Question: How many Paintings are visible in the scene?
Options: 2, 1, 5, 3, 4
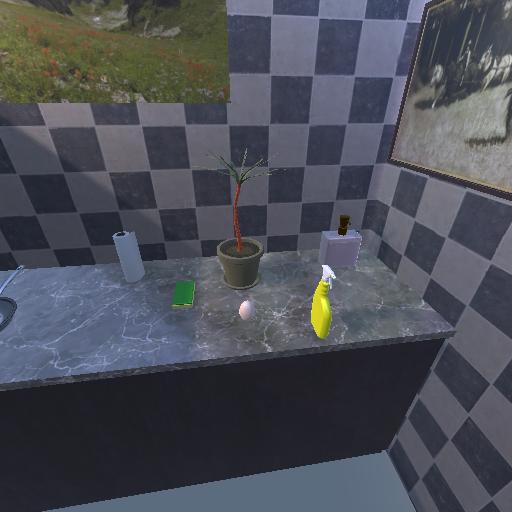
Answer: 2